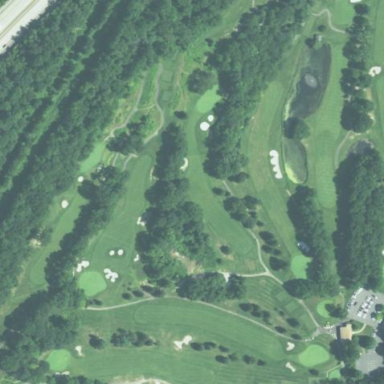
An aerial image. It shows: Golf course with grass surface.